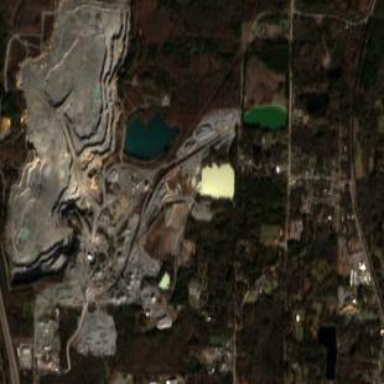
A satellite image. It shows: Quarry area.